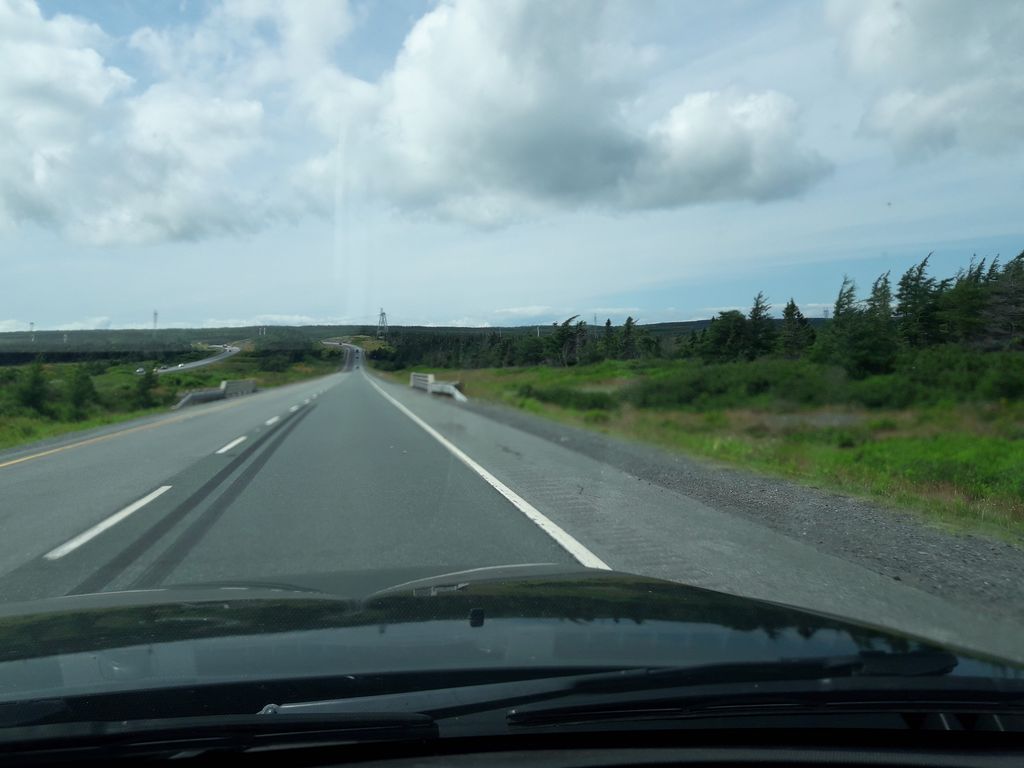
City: st_johns